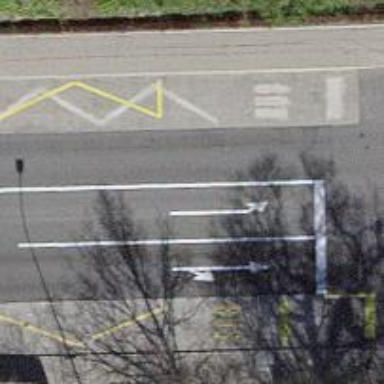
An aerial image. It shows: Bus stop equipped with public transport stop position.